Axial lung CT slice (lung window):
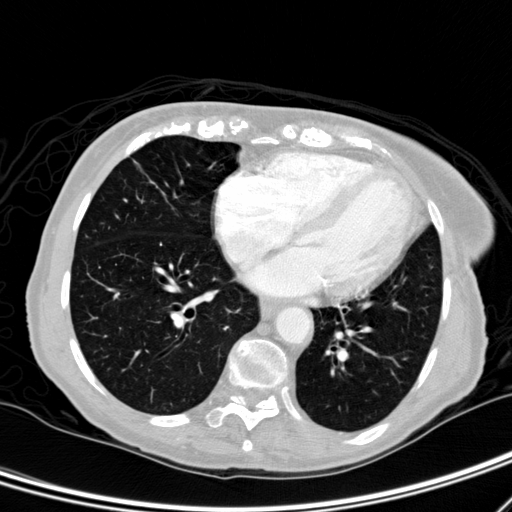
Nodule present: no